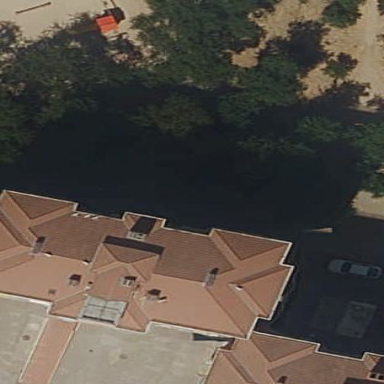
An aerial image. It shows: Image showing building with apartments.